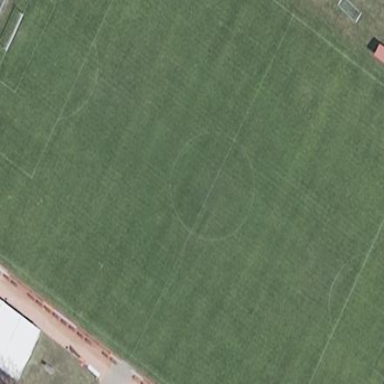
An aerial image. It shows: Soccer pitch with grass surface for leisure and sports.